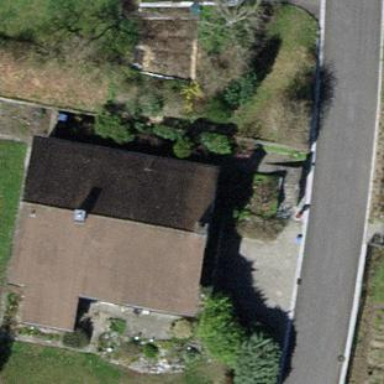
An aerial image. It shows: Detached building with gabled roof.